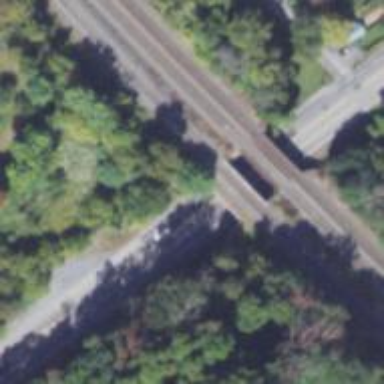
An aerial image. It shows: Railway bridge.